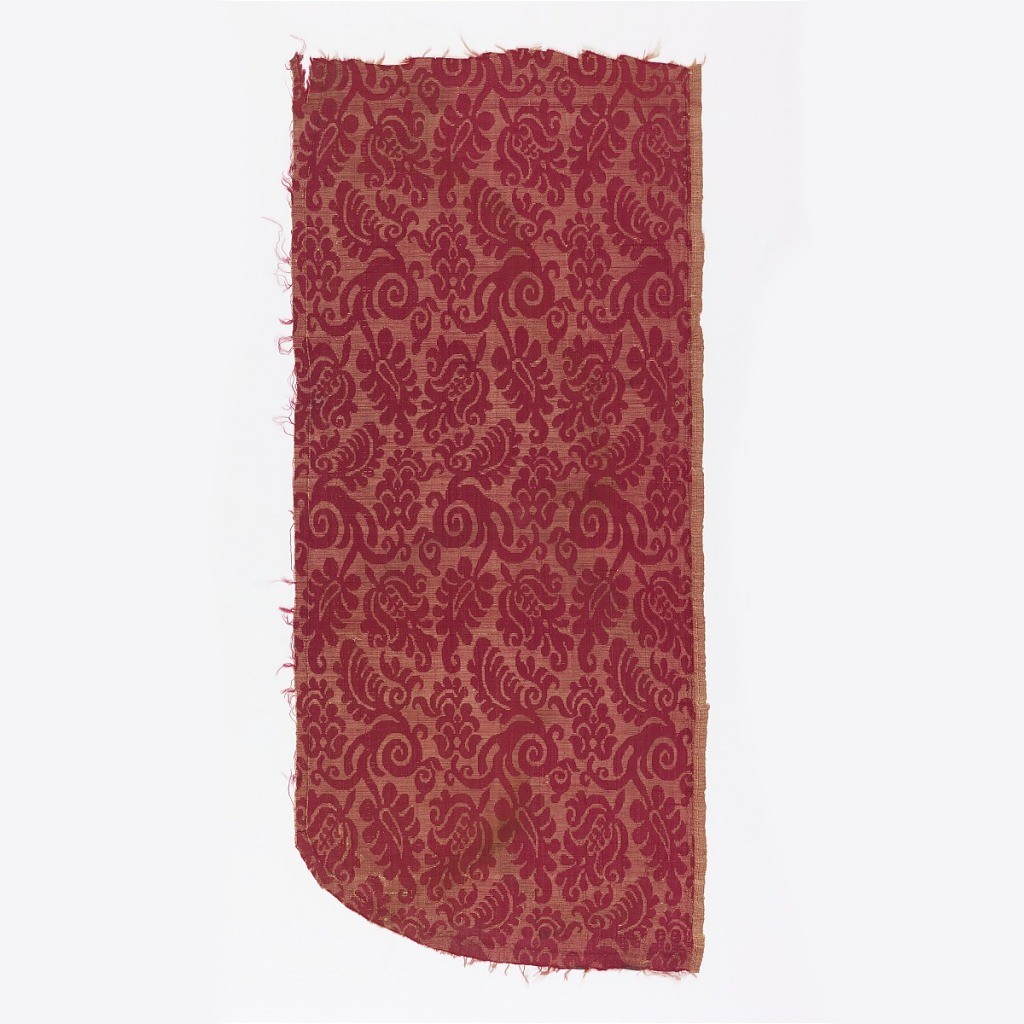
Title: Fragment
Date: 17th century
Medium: silk Technique: 4&1 satin damask
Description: Leaf forms emerging from a scroll. Red.